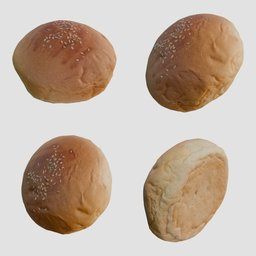
Label: nature